Question: This problem is mainly bother some as Visual Studio IDE is telling me that it cant find the resource, but when I build the application I am not having any problem.
In my Visual Studio i have this:

Here is an example of my Universal App architecture is as Follows:
Example.windowsPhone
'''
->MainPage.xaml
'''
Example.Share
'''
-> Style.xaml
-> App.Xaml has Style.xaml referenced
'''
Eventhought i have reference DmBlueBrush in my Style Page like this :
'''
<SolidColorBrush x:Key="DmBlueBrush" Color="{StaticResource DmBlue}" />
'''
In Visual Studio it will tell me that it cant find it, but when I build the application it will find this resource. Have I not reference something correctly for my IDE to work?
I am using Visual Studio 2013 Professional Version 12.0.31101.00 Update 4.
Edit 1:
in App.xaml in Shared i Have:
'''
<Application
xmlns="http://schemas.microsoft.com/winfx/2006/xaml/presentation"
xmlns:x="http://schemas.microsoft.com/winfx/2006/xaml"
>
<Application.Resources>
<ResourceDictionary>
<ResourceDictionary.MergedDictionaries>
<ResourceDictionary Source="Theme/Styles.xaml"/>
<ResourceDictionary Source="Theme/Other.xaml"/>
</ResourceDictionary.MergedDictionaries>
</ResourceDictionary>
</Application.Resources>
</Application>
'''
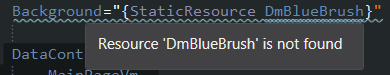
Answer: The issue is that you need to merge the ResourceDictionary directly from inside the other ResourceDictionary, instead of including them both in App.xaml.
See here for a complete example:
<URL>